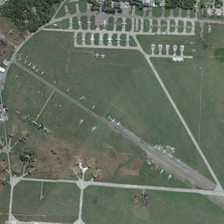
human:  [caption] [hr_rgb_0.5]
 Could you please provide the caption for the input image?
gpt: many planes are in an airport near some green trees .

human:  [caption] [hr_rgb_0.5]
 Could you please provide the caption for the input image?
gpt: many planes are in an airport near some green trees .

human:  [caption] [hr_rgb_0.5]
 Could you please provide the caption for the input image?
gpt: many planes are in an airport near some green trees .

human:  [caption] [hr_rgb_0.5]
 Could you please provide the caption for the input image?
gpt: many planes are in an airport near some green trees .

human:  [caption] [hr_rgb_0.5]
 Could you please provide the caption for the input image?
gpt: many planes are in an airport near some green trees .